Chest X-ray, PA view. Patient: 52 years old, sex F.
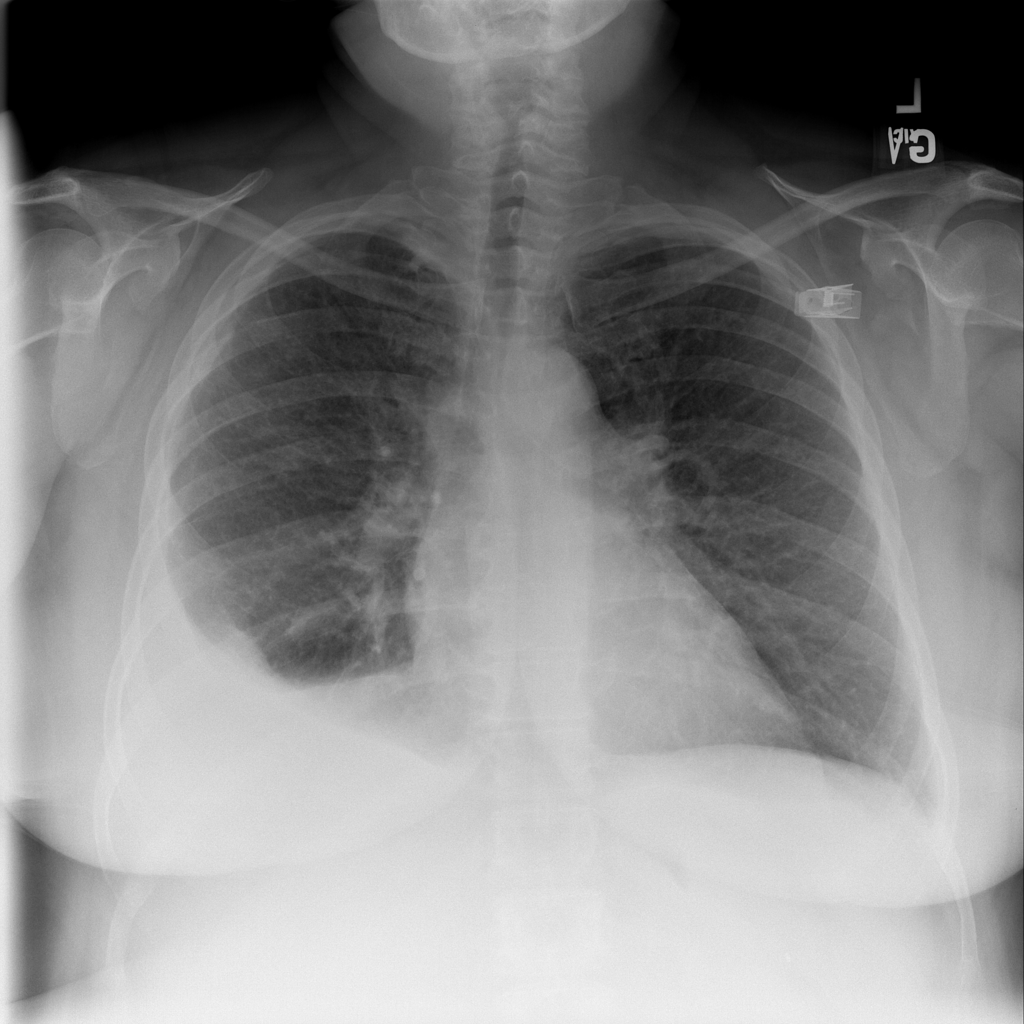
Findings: Effusion